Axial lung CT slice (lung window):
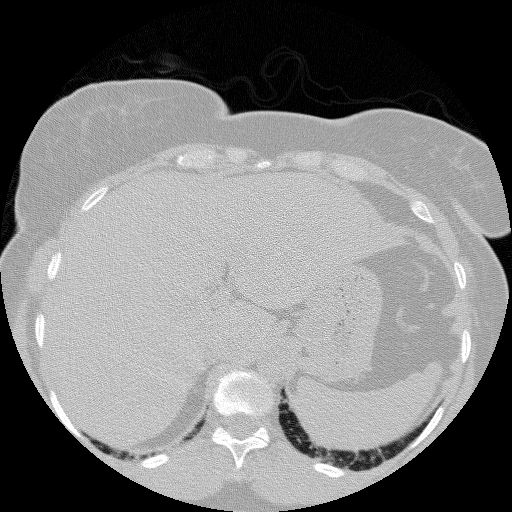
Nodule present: no